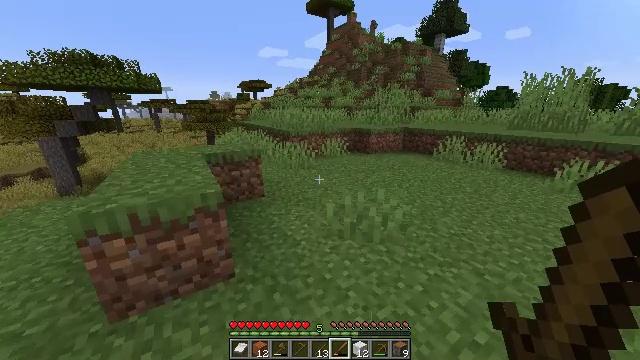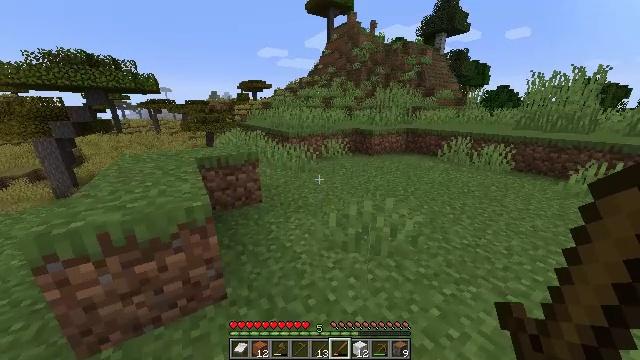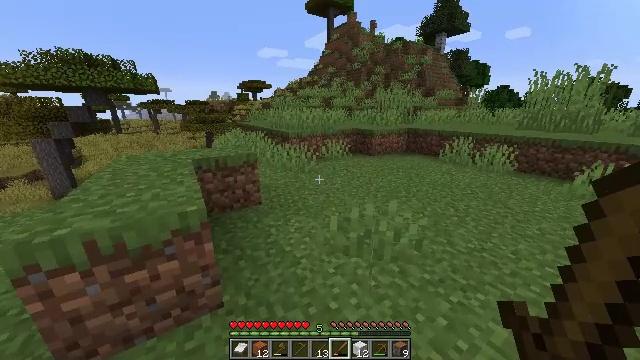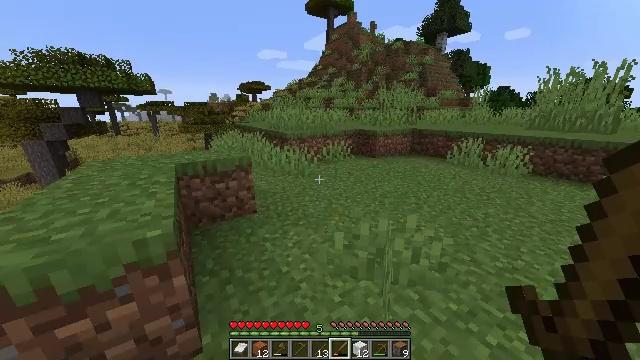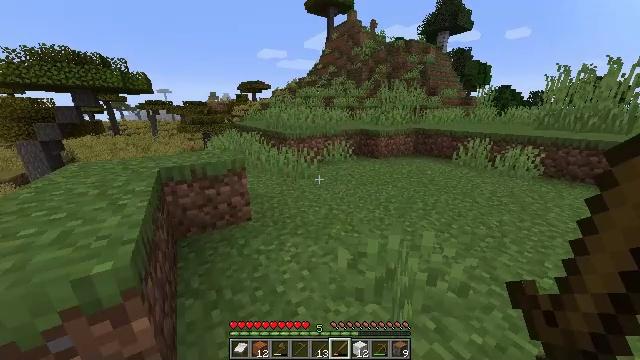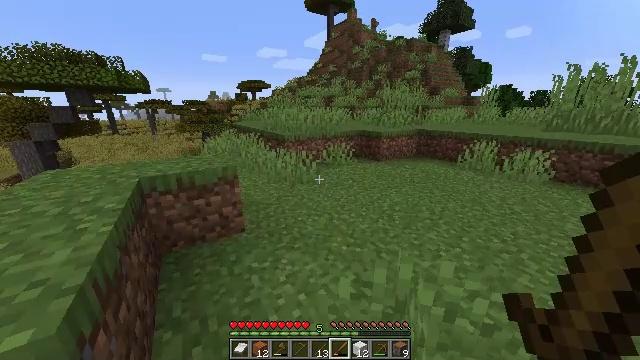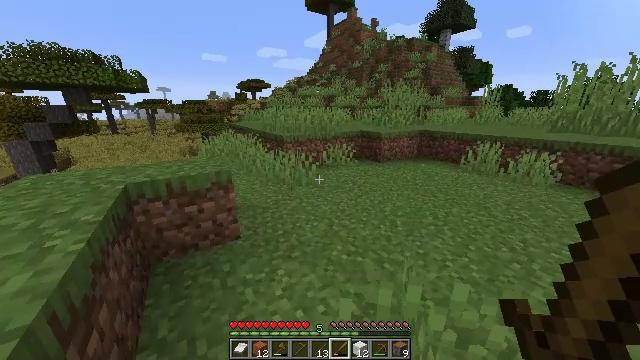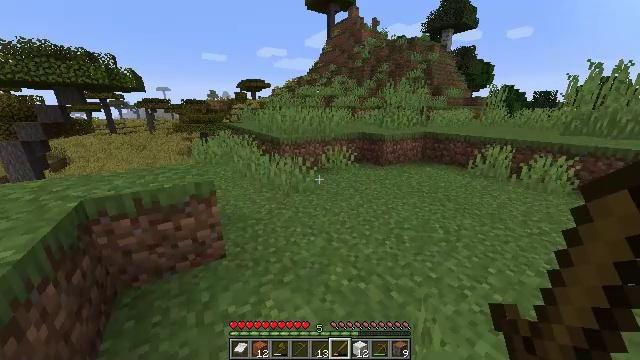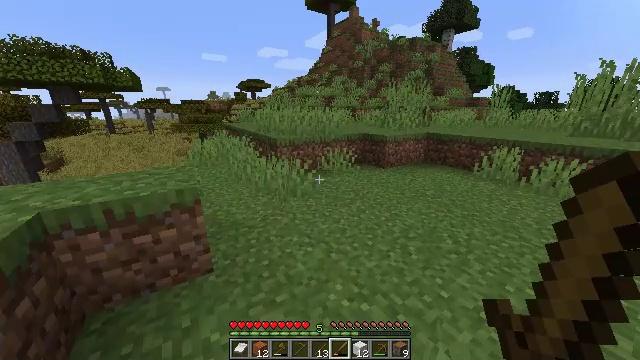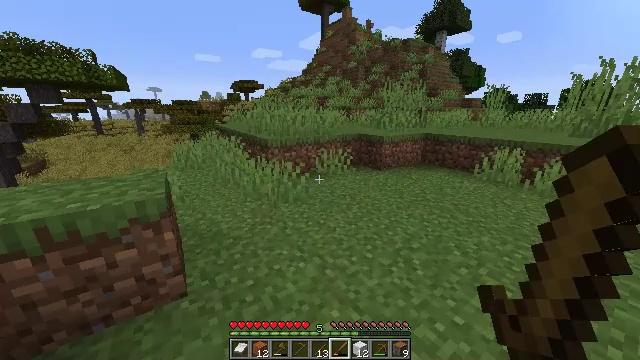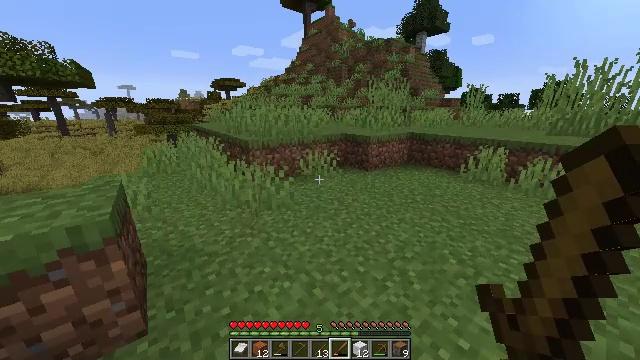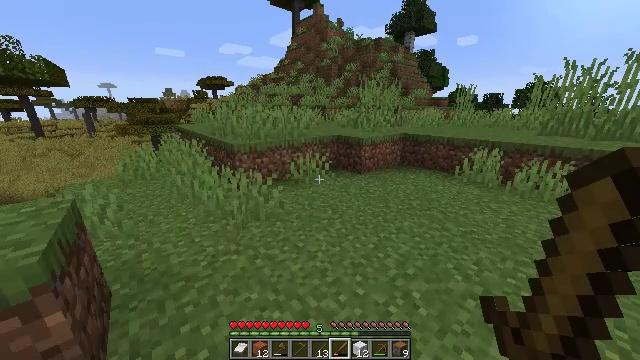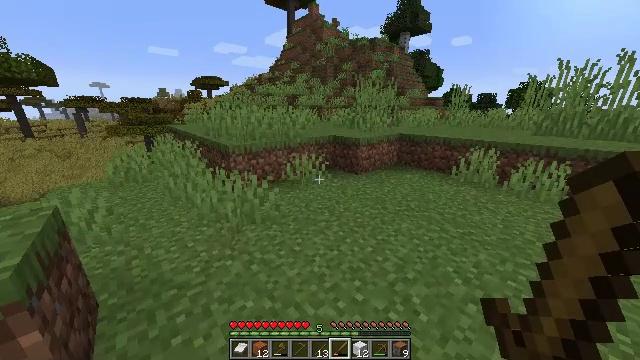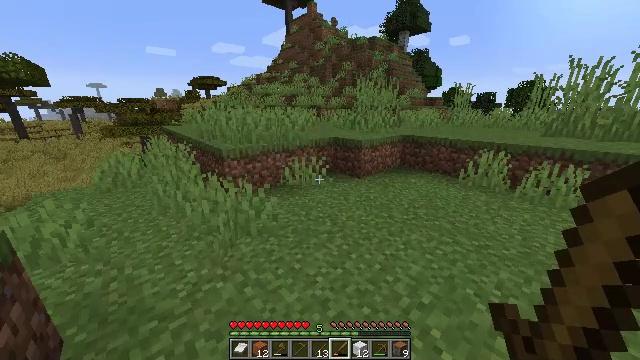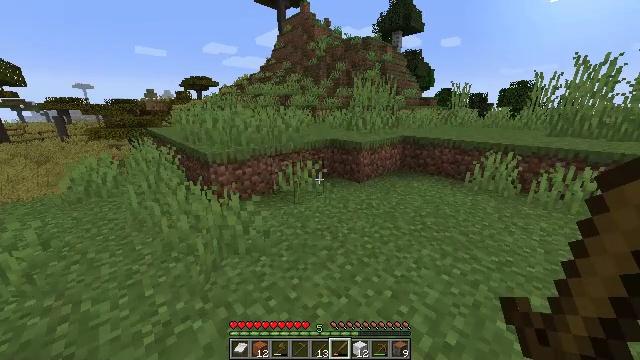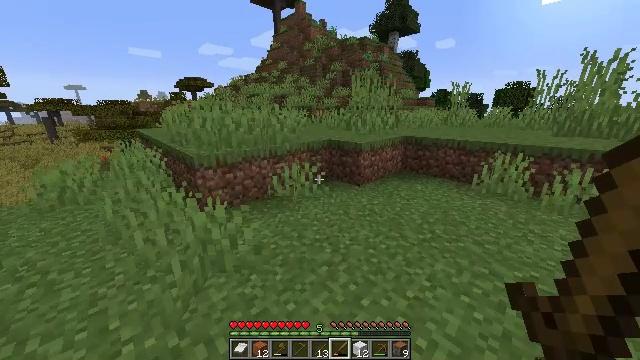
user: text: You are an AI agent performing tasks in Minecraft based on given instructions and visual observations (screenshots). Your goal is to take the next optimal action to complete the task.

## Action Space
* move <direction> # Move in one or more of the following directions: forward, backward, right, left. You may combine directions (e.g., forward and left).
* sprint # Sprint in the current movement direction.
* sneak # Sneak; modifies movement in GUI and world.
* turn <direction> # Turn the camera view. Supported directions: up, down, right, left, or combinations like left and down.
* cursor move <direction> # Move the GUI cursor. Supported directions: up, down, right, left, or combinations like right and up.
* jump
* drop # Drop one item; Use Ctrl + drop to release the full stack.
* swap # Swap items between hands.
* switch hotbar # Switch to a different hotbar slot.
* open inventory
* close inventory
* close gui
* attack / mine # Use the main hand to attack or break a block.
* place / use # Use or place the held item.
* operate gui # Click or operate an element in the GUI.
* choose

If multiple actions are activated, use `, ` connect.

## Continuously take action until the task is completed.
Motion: motion action
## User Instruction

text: Harvest the acacia log from the forest.
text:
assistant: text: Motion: move forward, sprint
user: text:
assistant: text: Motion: move forward, sprint
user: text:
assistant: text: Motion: move forward, sprint
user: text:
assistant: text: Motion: move forward, sprint
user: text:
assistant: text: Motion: move forward, sprint
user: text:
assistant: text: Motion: move forward, sprint
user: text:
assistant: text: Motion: move forward, sprint
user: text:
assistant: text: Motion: move forward, sprint
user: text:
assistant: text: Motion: move forward, sprint, turn right
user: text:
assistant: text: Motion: move forward, sprint, turn right
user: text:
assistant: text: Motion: move forward, sprint, turn right
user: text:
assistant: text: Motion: move forward, sprint, turn right
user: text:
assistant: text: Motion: move forward, sprint
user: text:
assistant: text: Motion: move forward, sprint, turn right
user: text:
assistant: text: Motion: move forward, sprint
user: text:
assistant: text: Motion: move forward, sprint, turn right
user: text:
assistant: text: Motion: move forward, sprint
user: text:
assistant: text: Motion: move forward, sprint
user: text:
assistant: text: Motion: move forward, sprint
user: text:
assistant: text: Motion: move forward, sprint
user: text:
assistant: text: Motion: move forward, sprint
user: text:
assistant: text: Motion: move forward, sprint
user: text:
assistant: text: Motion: move forward, sprint
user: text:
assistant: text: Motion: move forward, sprint
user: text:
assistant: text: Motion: move forward, sprint
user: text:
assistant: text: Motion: move forward, sprint
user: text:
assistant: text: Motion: move forward, sprint
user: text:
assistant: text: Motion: move forward, sprint
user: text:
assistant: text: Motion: move forward, sprint
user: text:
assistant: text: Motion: move forward, sprint